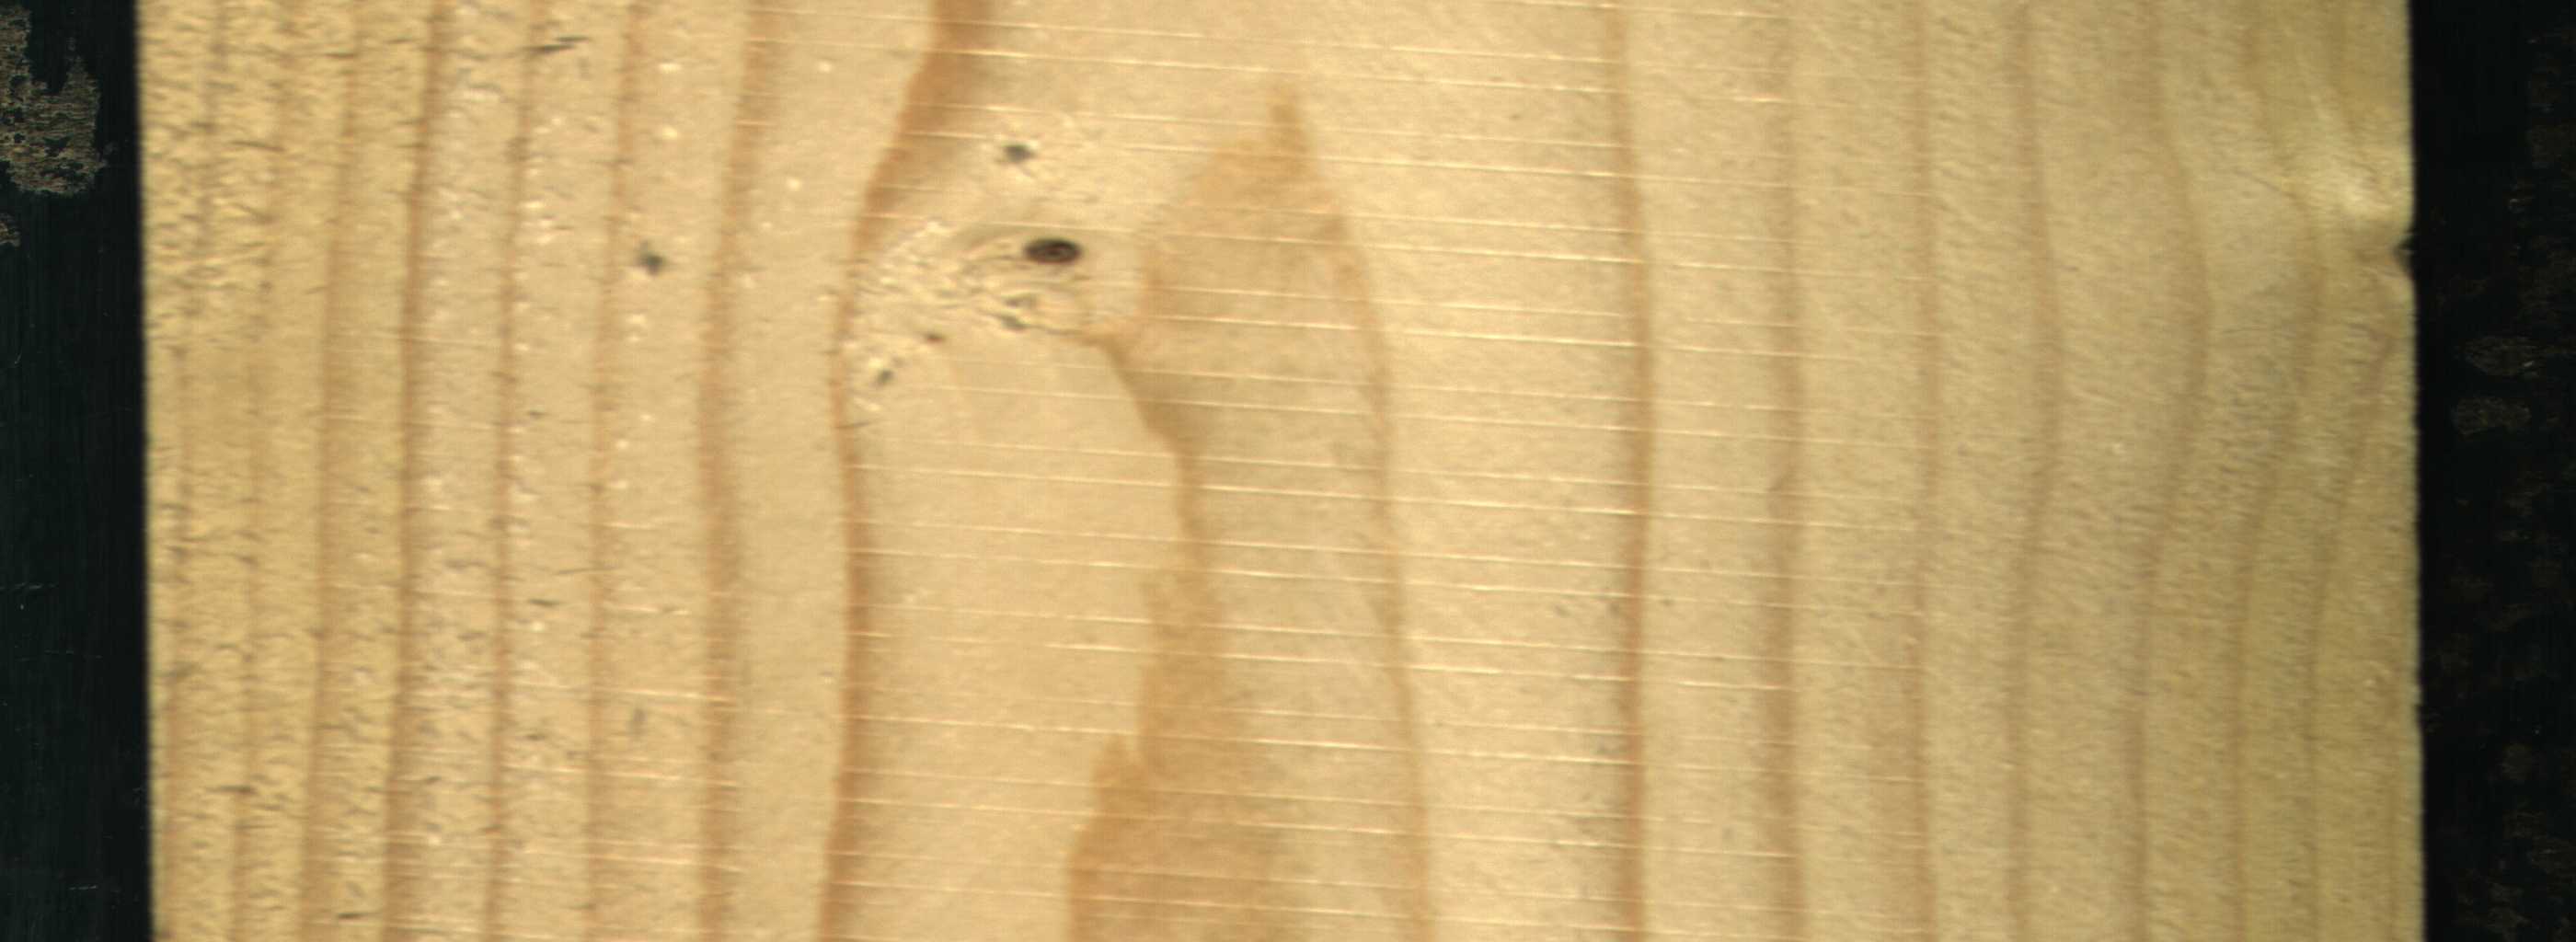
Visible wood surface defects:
Live_Knot